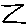
Label: zigzag